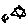
Label: star